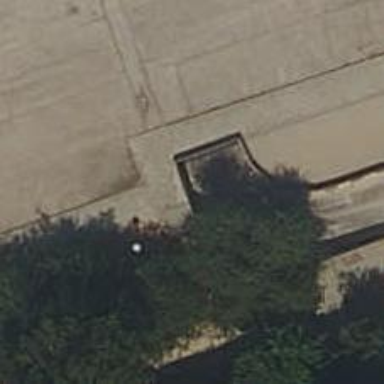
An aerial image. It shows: Wall barrier.